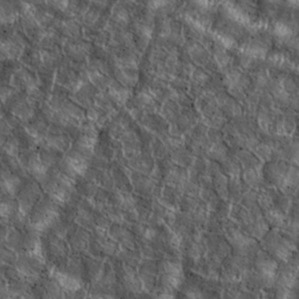
Label: non_frost